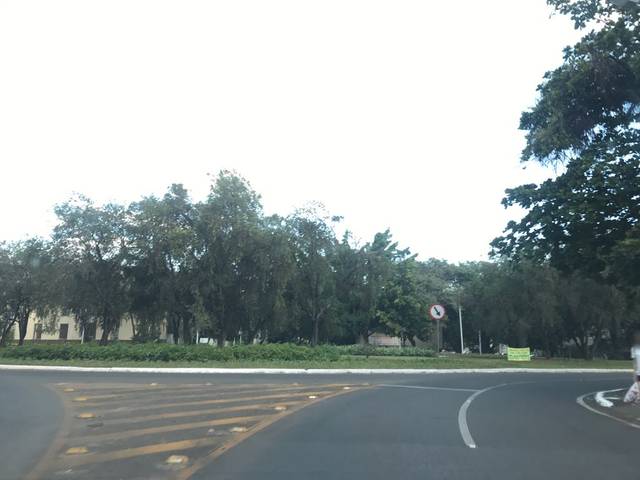
Region: Brazil
Coordinates: -15.828, -47.91